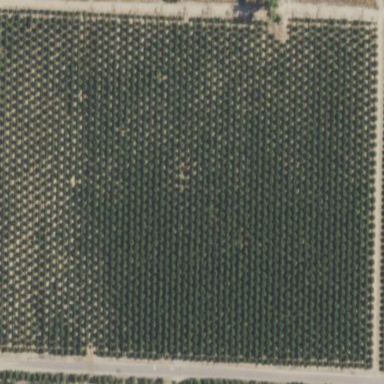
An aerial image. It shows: Orchard filled with plum trees.